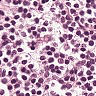
Metastatic tissue present: no